九年级 · 度量几何学
点 $A 、 B 、 C$ 是 $\odot O$ 上不同的三点, 已知 $\angle A O B+\angle A C B=210^{\circ}$, 则 $\angle A O B=$ $\qquad$度.

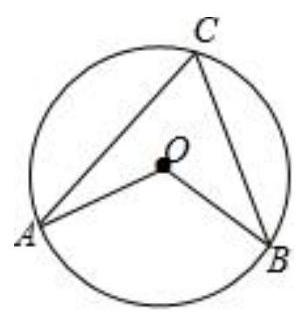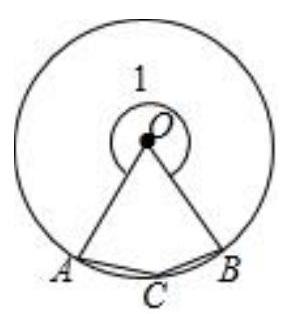
答案: 140或60

解析: 解：分两种情况:

当点 $C$ 在优弧 $\overparen{A C B}$ 上时, 如图:

$\because \angle A C B=\frac{1}{2} \angle A O B, \angle A O B+\angle A C B=210^{\circ}$,

$\therefore \frac{3}{2} \angle A O B=210^{\circ}$,

$\therefore \angle A O B=140^{\circ}$;

当点 $C$ 在劣弧 $\overparen{A B}$ 上时, 如图:

$\because \angle 1=2 \angle A C B, \angle 1+\angle A O B=360^{\circ}$,

$\therefore 2 \angle A C B+\angle A O B=360^{\circ}$,

$\because \angle A O B+\angle A C B=210^{\circ}$,

$\therefore \angle A C B=150^{\circ}$,

$\therefore \angle A O B=210^{\circ}-\angle A C B=60^{\circ}$;
综上所述: $\angle A O B$ 的度数为 $140^{\circ}$ 或 $60^{\circ}$,

故答案为: 140 或 60 .

分两种情况: 当点 $C$ 在优弧 $\overparen{A C B}$ 上时, 当点 $C$ 在劣弧 $\overparen{A B}$ 上时, 然后分别进行计算即可解答.

本题考查了圆周角定理，分两种情况讨论是解题的关键.